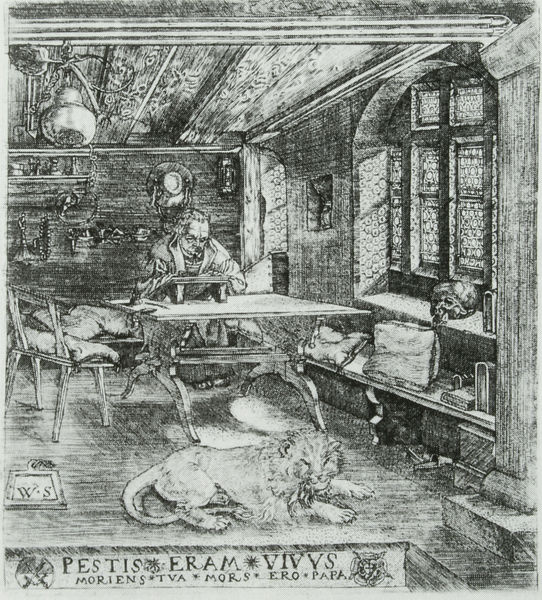
Titel: Martin Luther als "Hieronymus im Gehäus"
Künstler: Monogrammist w.s.
Schlagwörter: mann, schatten, weiß, sitzen, fenster, glas, grau, holz, hut, lampe, licht, nacht, raum, schwarz, stuhl, stühle, symbol, säule, tisch, tür, zeichen, zeichnung, zimmer, haus, hund, tier, regal, wand, mensch, rahmen, schädel, tod, innenraum, signatur, häuser, hütte, sonne, boden, interieur, kutte, sessel, decke, instrumente, person, kürbis, topf, holzschnitt, schrift, bücher, schreibtisch, liegen, bogen, man, perspektive, arbeiten, grafik, graphik, bank, treppe, kissen, dekoration, tafel, inschrift, lesen, lüster, balken, stube, stufe, stufen, ellenbogen, nachdenken, birne, knochen, holztisch, vanitas, katze, nische, vergänglichkeit, offen, buch, scheiben, druck, schwarzweiss, holzstich, radierung, stich, kupfer, seite, text, beschriftung, seitenverkehrt, holzdecke, kopie, bänke, pult, wissenschaftler, betrachten, schreibmaschine, schein, maserung, initialien, leben, totenkopf, schreiben, fensterbank, sonnenstrahlen, forscher, luther, heiliger, lesepult, gelehrter, löwe, lesend, studieren, dürer, schreibpult, tuhl, schreibt, schreibstube, kupferstich, totenschädel, butzenscheiben, liegt, gehäuse, wohnen, flugblatt, attribut, blockhaus, gebälk, vorzeichnung, latein, lateinisch, markus, labor, lion, einbau, hieronymus, einsiedler, columbus, sch, astronom, täfelchen, hieronimus, pest, hieronymos, hyronimus, kardinalshut, studierstube, bildzitat, dürerrezeption, experimentieren, gehäus, hieronymus im gehäus, hieronymus im gehäuse, holzschitt, holztosche, pestis, pestis eram vivvs, walter scott, wilhelm, schriebpult, pastis, moench, katzr, in, holz tafel, scalp, +holz, w.s, eram, vivvs, rtisch, ws, w.s.